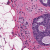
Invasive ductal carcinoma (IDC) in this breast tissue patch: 0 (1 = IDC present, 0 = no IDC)